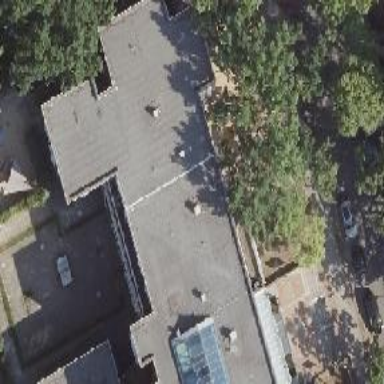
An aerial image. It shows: Kindergarten.